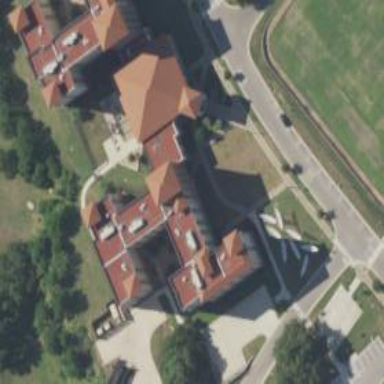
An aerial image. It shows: Dormitory building.